Interaction volume radius: 5 \u00c5
Interaction volume height: 25 \u00c5
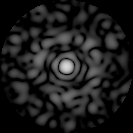
Disorder parameter: 0.8253